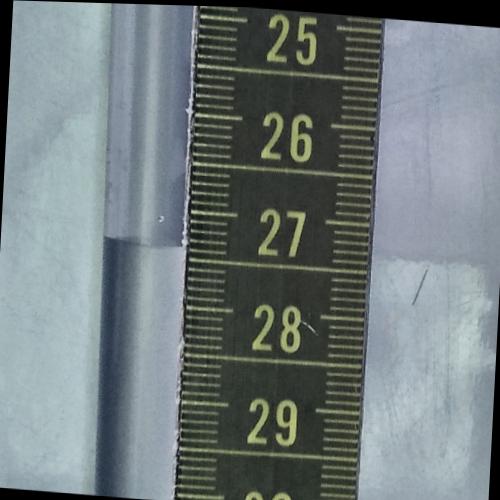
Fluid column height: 27.4 cm